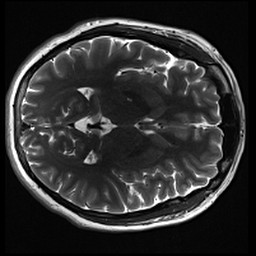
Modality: inplaneT2
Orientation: axial